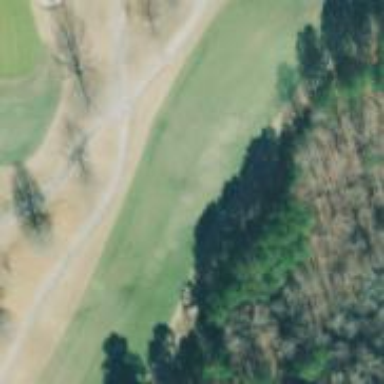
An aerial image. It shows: View of golf hole.